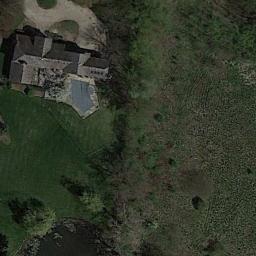
Label: residential